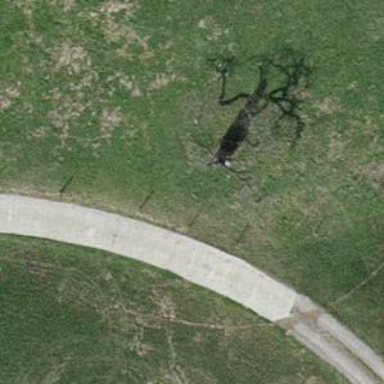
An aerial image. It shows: Beautiful tree in nature.